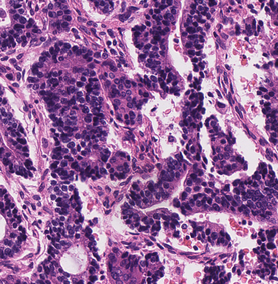
Tumor epithelial tissue: yes
Tumor-associated stroma tissue: yes
Normal tissue: no